Interaction volume radius: 5 \u00c5
Interaction volume height: 10 \u00c5
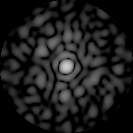
Disorder parameter: 0.8354